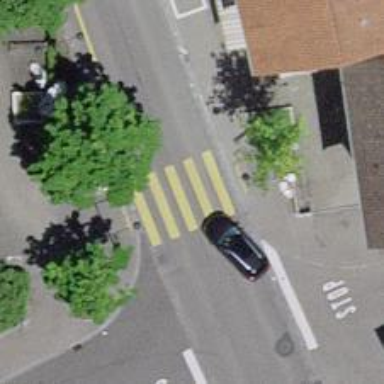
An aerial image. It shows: Uncontrolled zebra crossing on the road.